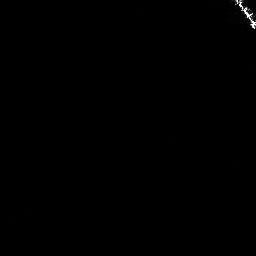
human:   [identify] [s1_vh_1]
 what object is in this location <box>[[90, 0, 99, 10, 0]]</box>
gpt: <ref>1 medium ship at the top right</ref>